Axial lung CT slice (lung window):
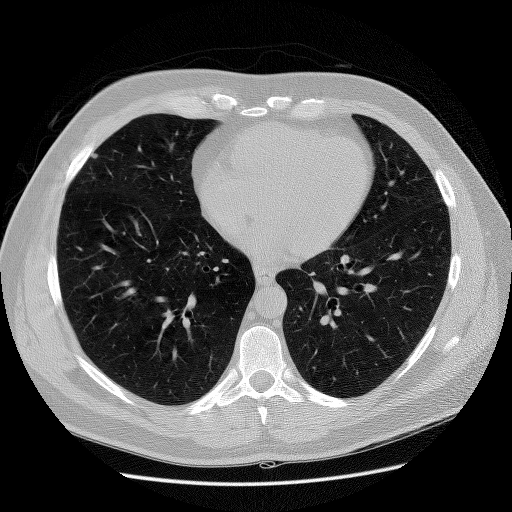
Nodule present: yes
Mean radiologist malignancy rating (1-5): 2.667